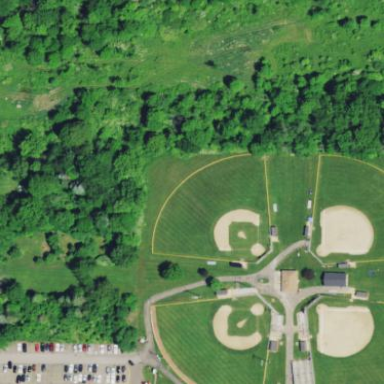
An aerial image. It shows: Baseball pitch for leisure land.